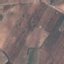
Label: PermanentCrop